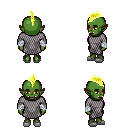
a pixel art fantasy rpg character, female body template, orc, green skin, chain mail, teal pants, gold mohawk hairstyle, white cloth bandages, white slippers, four views (front, back, left, right), 2x2 character sprite sheet, small pixel art, hard edges, no anti-aliasing